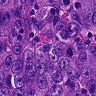
Metastatic tissue present: yes